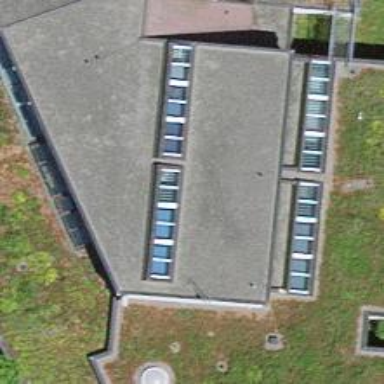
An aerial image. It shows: Library.